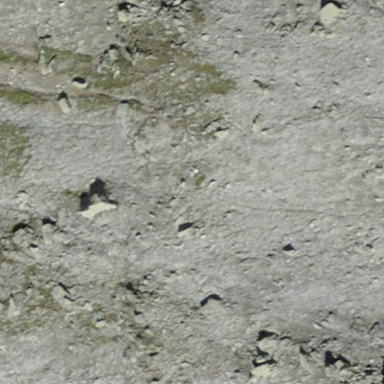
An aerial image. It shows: Natural scree.